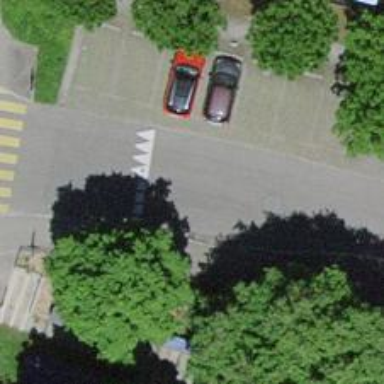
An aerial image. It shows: Traffic calming table.